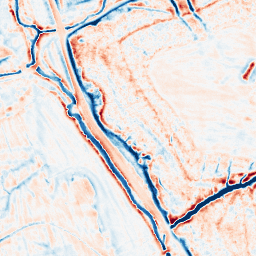
Category: edge_preserving
Decomposition family: bilateral
Decomposition parameters: d: 15
sigma_color: 50
sigma_space: 50
Upsampling method: sinc_blackman
Upsampling parameters: scale: 2
kernel_size: 8
Upsampling scale: 2